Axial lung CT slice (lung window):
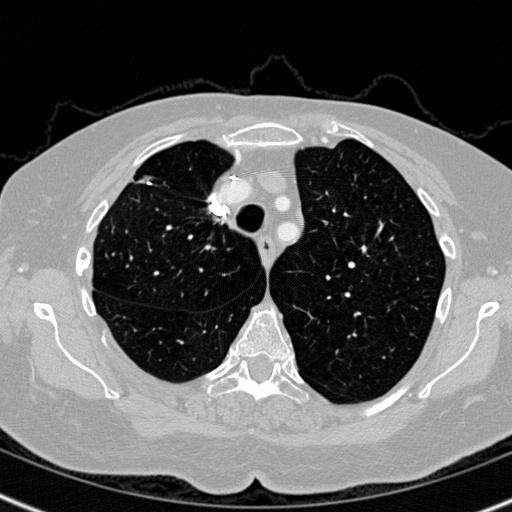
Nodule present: no